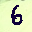
Label: 6